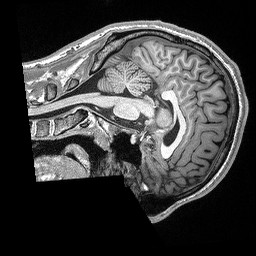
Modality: T1w
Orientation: sagittal
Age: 18
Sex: male
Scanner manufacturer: siemens
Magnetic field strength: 3 T
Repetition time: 2.3 s
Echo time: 0.00298 s